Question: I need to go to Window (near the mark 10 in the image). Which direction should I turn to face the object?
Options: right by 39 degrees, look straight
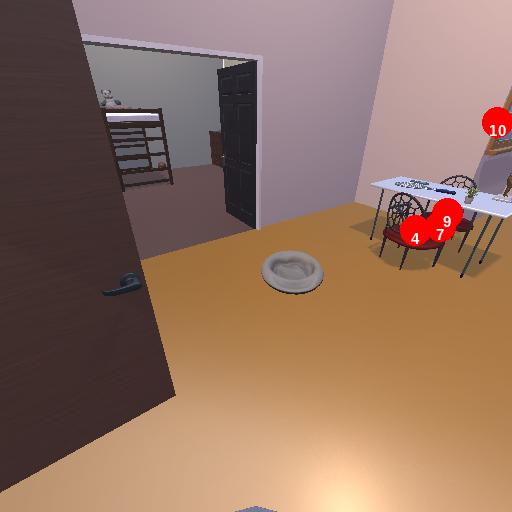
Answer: right by 39 degrees